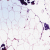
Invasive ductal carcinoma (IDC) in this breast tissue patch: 0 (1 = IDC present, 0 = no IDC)